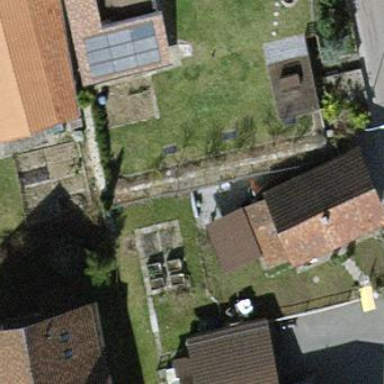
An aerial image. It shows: Shed.